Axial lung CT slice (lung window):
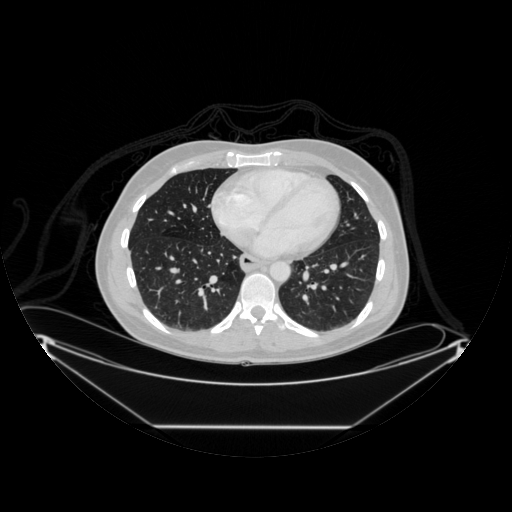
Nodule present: no